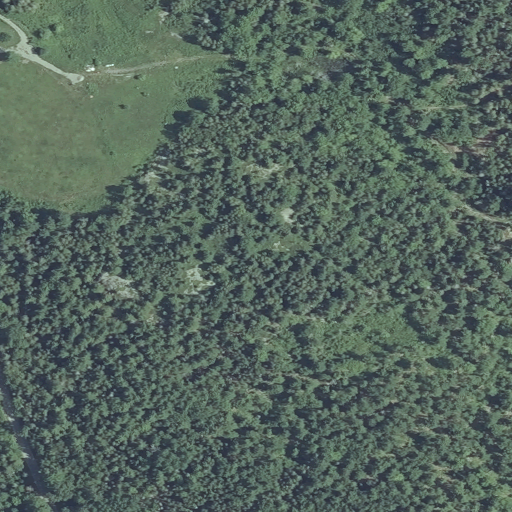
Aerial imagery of mountain in Maine named Page Hill containing evergreen forest, mixed forest, deciduous forest, open development, grassland, and pasture